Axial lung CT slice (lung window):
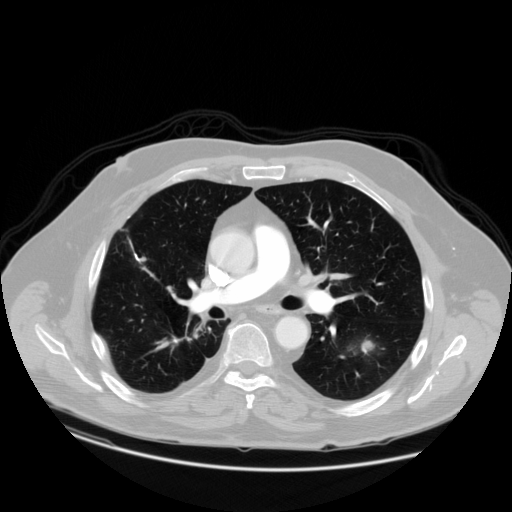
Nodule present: yes
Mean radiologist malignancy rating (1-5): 4.25